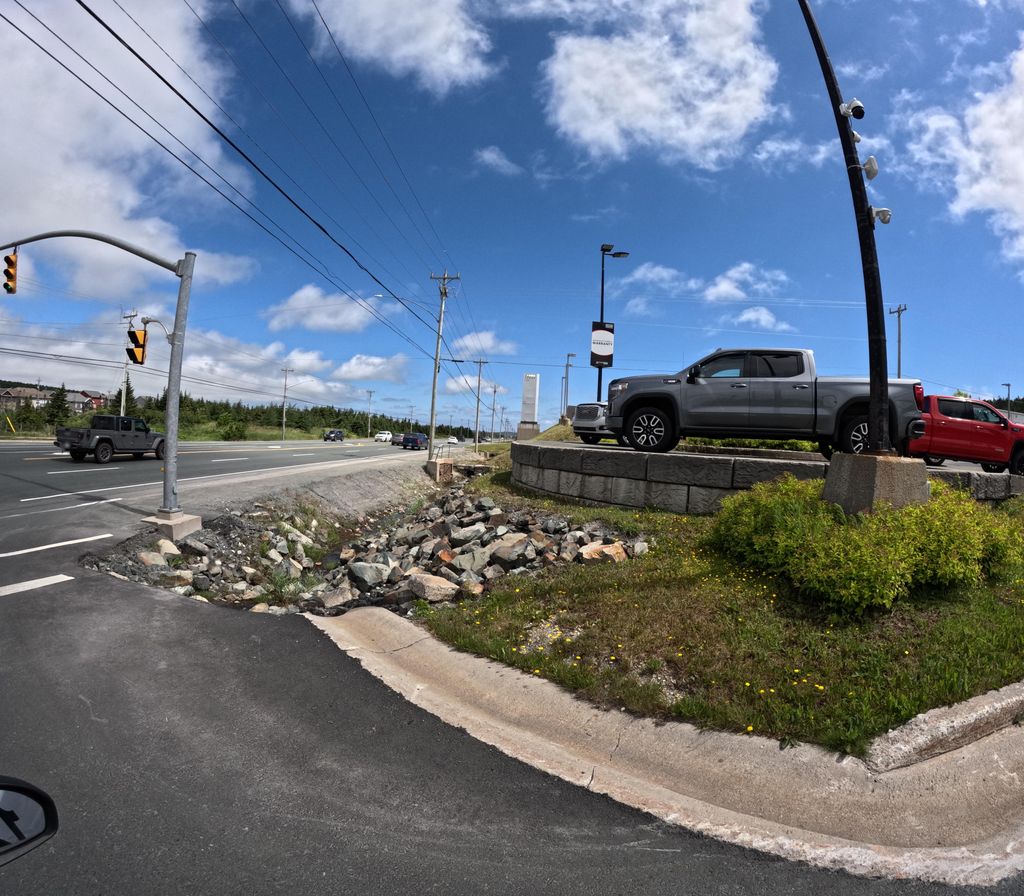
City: st_johns